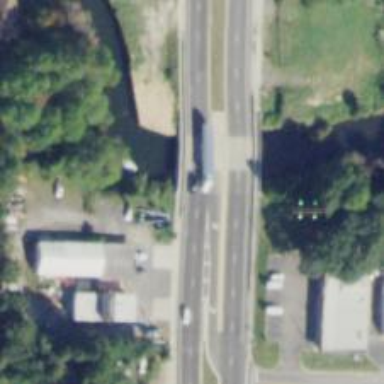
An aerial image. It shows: Primary highway bridge with asphalt surface.